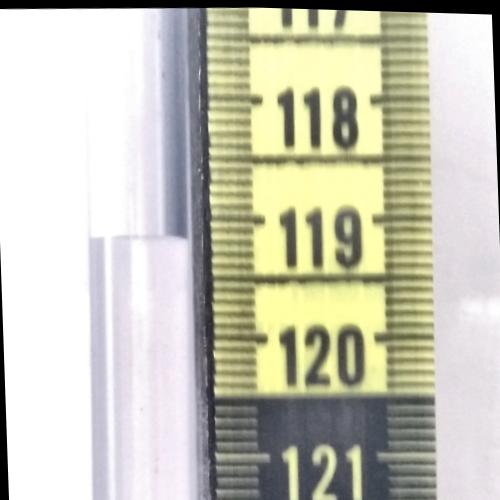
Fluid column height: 119.2 cm